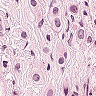
Metastatic tissue present: yes